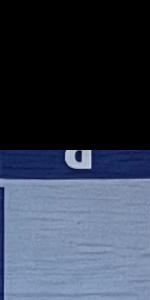
Label: Empty